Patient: sex M, age 78
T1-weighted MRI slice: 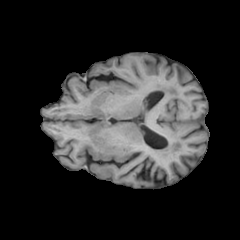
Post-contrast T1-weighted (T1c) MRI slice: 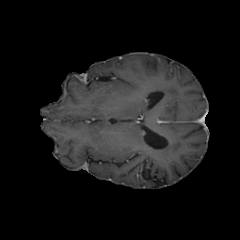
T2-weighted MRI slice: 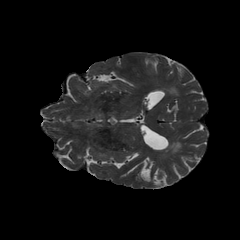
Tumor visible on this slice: no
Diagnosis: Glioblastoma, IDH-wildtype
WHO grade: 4